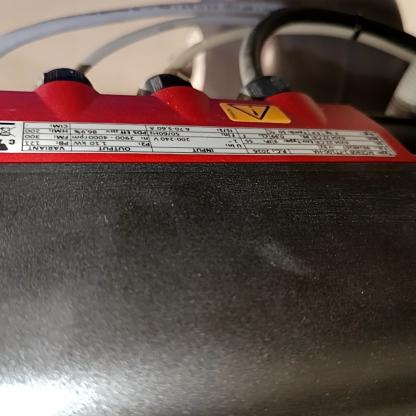
Klasa: tabliczka-znamionowa